Question: i want to create like this.
my code is..
'''
void fillCountryTable() {
TableRow row;
TextView tv_lession, tv_price, tv_line;
CheckBox chkbox;
int dip = (int) TypedValue.applyDimension(TypedValue.COMPLEX_UNIT_DIP,
(float) 1, getResources().getDisplayMetrics());
for (int current = 0; current < lession.size(); current++) {
row = new TableRow(this);
TableRow.LayoutParams llp = new TableRow.LayoutParams(
);
llp.setMargins(2, 2, 2, 2);// 2px right-margin
// New Cell
LinearLayout cell = new LinearLayout(this);
cell.setBackgroundColor(Color.BLUE);
cell.setLayoutParams(llp);// 2px border on the right for the cell
tv_lession = new TextView(this);
tv_lession.setTextColor(getResources().getColor(color.darker_gray));
tv_price = new TextView(this);
tv_price.setTextColor(getResources().getColor(color.darker_gray));
chkbox = new CheckBox(this);
chkbox.setId(current);
tv_lession.setText(lession.get(current));
tv_price.setText(price.get(current));
tv_lession.setTypeface(null, 1);
tv_price.setTypeface(null, 1);
tv_lession.setTextSize(15);
tv_price.setTextSize(15);
tv_lession.setWidth(50 * dip);
tv_price.setWidth(150 * dip);
chkbox.setWidth(50 * dip);
tv_lession.setPadding(20 * dip, 0, 0, 0);
cell.addView(tv_lession);
cell.addView(tv_price);
cell.addView(chkbox);
// row.setBackgroundColor(color.black);
row.addView(cell);
((TableLayout) findViewById(R.id.course_outline_table)).addView(
row, new TableLayout.LayoutParams(LayoutParams.FILL_PARENT,
LayoutParams.WRAP_CONTENT));
chkbox.setOnCheckedChangeListener(new OnCheckedChangeListener() {
public void onCheckedChanged(CompoundButton buttonView,
boolean isChecked) {
if (isChecked) {
subTotal += Integer.parseInt(price.get(buttonView
.getId()));
total = subTotal + tax;
} else {
subTotal -= Integer.parseInt(price.get(buttonView
.getId()));
total = subTotal + tax;
}
((TextView) findViewById(R.id.tv_subTotal))
.setText(subTotal + "");
((TextView) findViewById(R.id.tv_total))
.setText(total + "");
}
});
}
}
'''
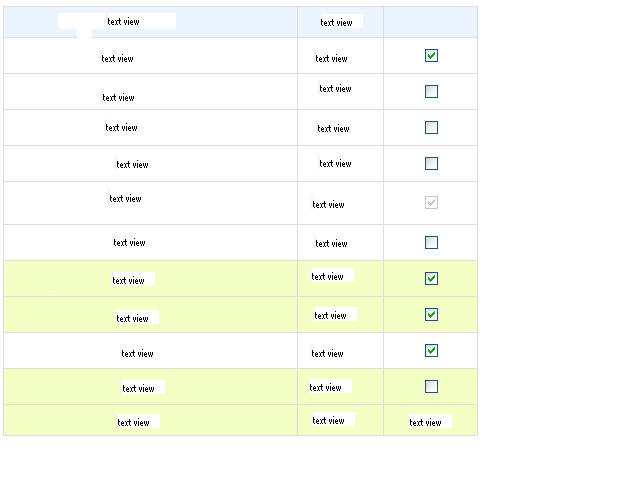
Answer: :
'''
TableRow row;
shoppingCardDetails = new ArrayList<ShoppingCardDetails>();
SoapObject courseOutlineObject = (SoapObject) ParserClass.ResponseVector
.elementAt(3);
final Vector courseOutline = (Vector) courseOutlineObject
.getProperty(0);
//System.out.println(courseOutline);
//System.out.println("check record" + courseOutline.size());
for (int current = 0; current < courseOutline.size(); current++) {
try {
row = (TableRow) LayoutInflater.from(this).inflate(
R.layout.table_row, null);
chkbox = (CheckBox) row.findViewById(R.id.chkBox);
chkbox.setId(current);
((TextView) row.findViewById(R.id.coursename))
.setText(((SoapObject) courseOutline.elementAt(current))
.getProperty("tocName").toString());
((TextView) row.findViewById(R.id.tvcourseprice))
.setText(((SoapObject) courseOutline.elementAt(current))
.getProperty("tocPrice").toString());
/*
* if ((((SoapObject) courseOutline.elementAt(current))
* .getProperty("tocLevel") + "").equalsIgnoreCase("0")) {
*
* ((LinearLayout) row.findViewById(R.id.llrow))
* .setBackgroundColor(Color.parseColor("#F2F5A9"));
*
* }
*/
if ((((SoapObject) courseOutline.elementAt(current))
.getProperty("tocEnrollStatus") + "")
.equalsIgnoreCase("true")) {
chkbox.setVisibility(View.INVISIBLE);
((TextView) row.findViewById(R.id.tvEnrolled))
.setVisibility(View.VISIBLE);
((TextView) row.findViewById(R.id.tvcourseprice))
.setVisibility(View.VISIBLE);
}
((TableLayout) findViewById(R.id.course_outline_table))
.addView(row);
chkbox.setOnCheckedChangeListener(new OnCheckedChangeListener() {
@overide
public void onCheckedChanged(CompoundButton buttonView,
boolean isChecked) {
try {
ShoppingCardDetails shoppingdetails = new ShoppingCardDetails();
if (isChecked) {
subTotal += 1;
total = subTotal;
shoppingdetails.name = ((SoapObject) courseOutline
.elementAt(buttonView.getId()))
.getProperty("tocName").toString();
shoppingdetails.price = ((SoapObject) courseOutline
.elementAt(buttonView.getId()))
.getProperty("tocPrice").toString();
shoppingCardDetails.add(shoppingdetails);
} else {
subTotal -= 1;
total = subTotal;
shoppingCardDetails.remove(total);
}
((TextView) findViewById(R.id.btnRightHeader))
.setText("" + total);
((TextView) findViewById(R.id.btnRightHeader))
.setPadding(30, 0, 0, 15);
((TextView) findViewById(R.id.btnRightHeader))
.setTextColor(Color.WHITE);
} catch (Exception e) {
// TODO: handle exception
}
}
});
} catch (Exception e) {
// TODO: handle exception
}
}
'''